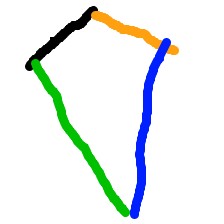
Shape: kite